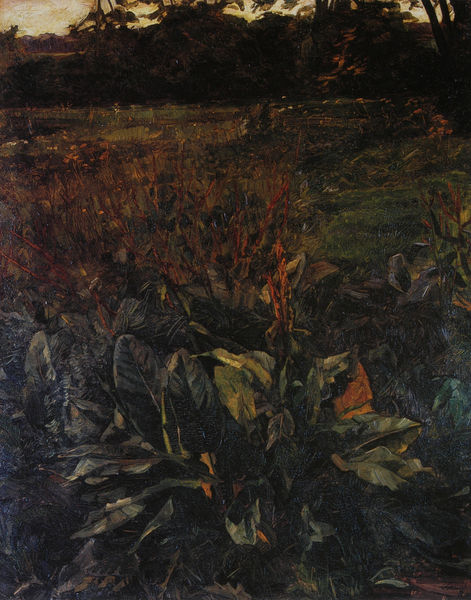
Titel: Pflanzenstudie im Park Hemsbach
Künstler: Heinrich Wilhelm Trübner
Standort: Linz
Institution: Neue Galerie der Stadt Linz
Schlagwörter: baum, blau, blätter, dunkel, gemälde, himmel, schatten, bäume, gelb, grün, impressionismus, landschaft, ocker, see, abend, ausschnitt, blume, blumen, braun, licht, nacht, orange, raum, renoir, schwarz, türkis, blüte, blüten, gras, park, parkanlage, rasen, rosen, rot, wiese, hochformat, malerei, tod, tot, trauer, öl, dämmerung, erde, feld, ferne, horizont, natur, stamm, weide, busch, büsche, gebüsch, sträucher, gold, blatt, pflanze, pflanzen, wald, genre, garten, gemüse, kohl, mais, düster, genrebild, acker, sonnenuntergang, violett, vegetation, herbst, stämme, wild, detail, finster, glanz, manet, glänzend, deutsch, stil, abendrot, silhouetten, waldrand, sumpf, flora, stängel, gewächse, bedrohung, landschaftsbild, salat, blattwerk, beet, seerosen, graublau, wildnis, barbizon, büschel, corinth, lovis, gesträuch, mangold, planzen, sonenuntergang, stegel, wegrand, kelche, unheimlich, weise, baltt, garte, rüben, blütenkelche, sauerampfer, dutsch, ampfer, gartem, unschön, 1900, nahansichtig